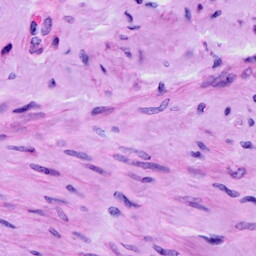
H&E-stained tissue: Cervix